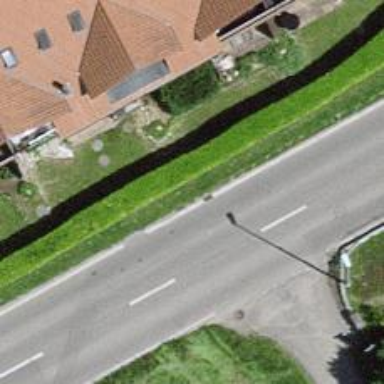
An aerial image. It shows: Unclassified road with asphalt surface.